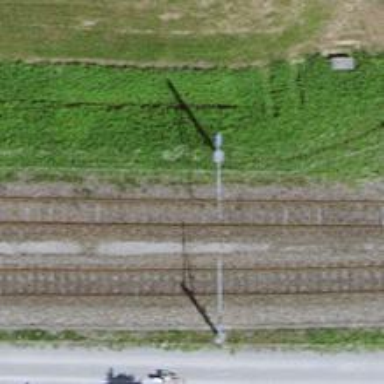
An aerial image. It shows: Railway siding with one electrified track and contact line for powering the train.